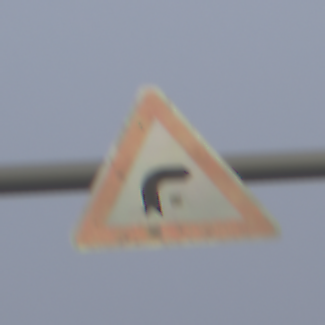
Verkehrszeichen: KurveRechts
Umgebung: Outdoor, RoadRail
Tageszeit: MorningAfternoon
Wetter: Overcast
Licht: Natural
Jahreszeit: NotSpecified
Kontrast: LowContrast